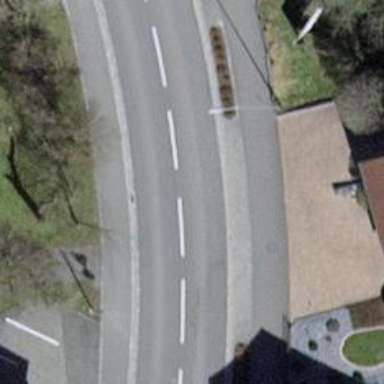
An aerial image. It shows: Secondary road with asphalt surface and sidewalks on both sides.